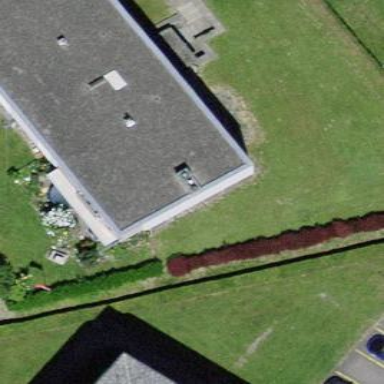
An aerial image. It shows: Apartment building with flat roof.